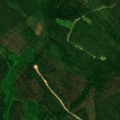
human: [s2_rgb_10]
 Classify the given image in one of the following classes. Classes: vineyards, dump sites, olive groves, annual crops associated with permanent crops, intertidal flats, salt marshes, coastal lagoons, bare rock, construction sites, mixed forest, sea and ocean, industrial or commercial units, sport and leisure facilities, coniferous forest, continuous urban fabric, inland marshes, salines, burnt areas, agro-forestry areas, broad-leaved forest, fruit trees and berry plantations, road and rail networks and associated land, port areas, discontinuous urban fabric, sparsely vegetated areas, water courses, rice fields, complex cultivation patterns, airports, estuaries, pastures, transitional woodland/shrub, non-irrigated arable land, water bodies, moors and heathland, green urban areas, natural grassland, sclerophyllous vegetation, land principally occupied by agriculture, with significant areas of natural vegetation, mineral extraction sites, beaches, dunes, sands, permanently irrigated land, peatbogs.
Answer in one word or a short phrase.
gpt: coniferous forest, mixed forest